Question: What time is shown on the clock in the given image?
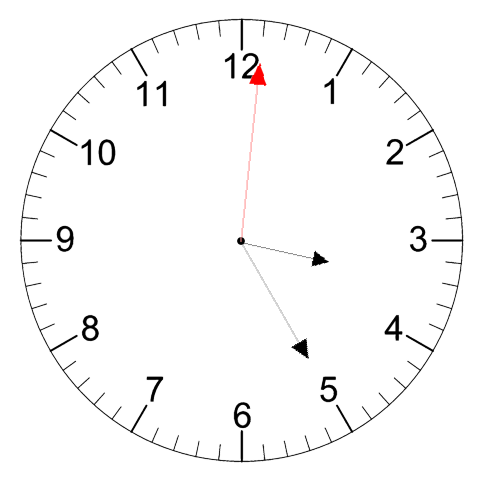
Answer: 03:25:01